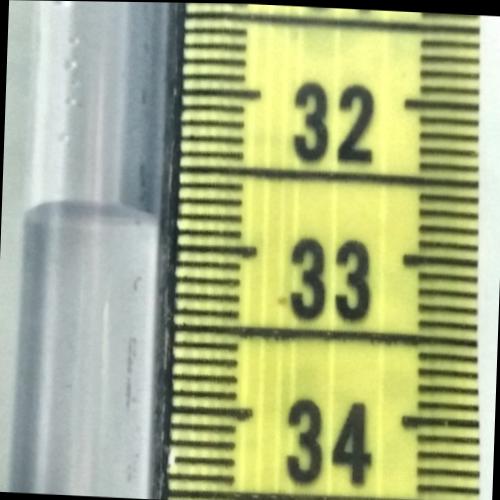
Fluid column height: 32.8 cm